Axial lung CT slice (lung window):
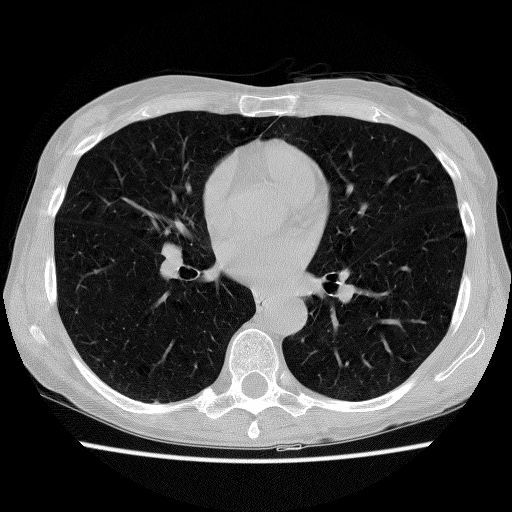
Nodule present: no